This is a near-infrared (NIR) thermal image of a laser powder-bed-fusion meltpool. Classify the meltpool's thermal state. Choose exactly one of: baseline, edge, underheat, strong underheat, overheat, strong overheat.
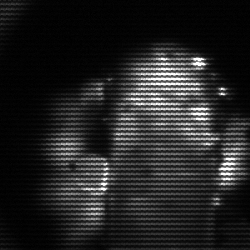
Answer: strong underheat